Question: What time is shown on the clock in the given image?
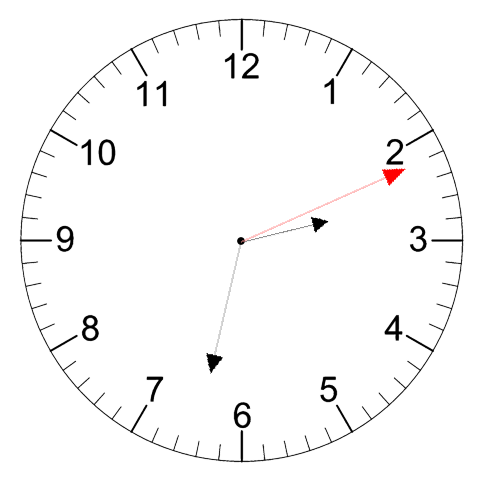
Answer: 02:32:11